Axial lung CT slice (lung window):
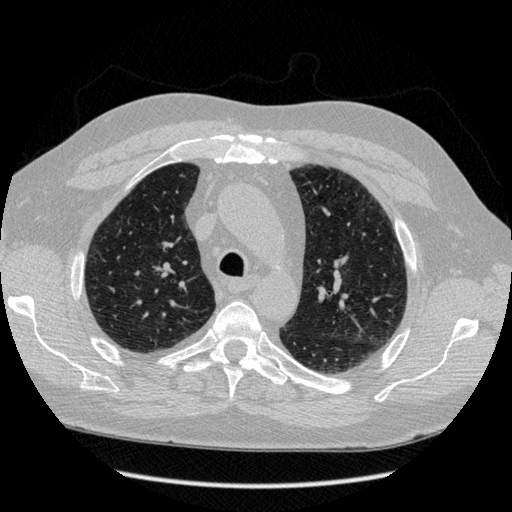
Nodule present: no